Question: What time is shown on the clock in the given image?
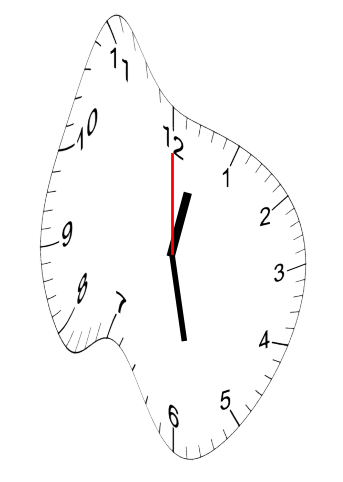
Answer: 12:28:00